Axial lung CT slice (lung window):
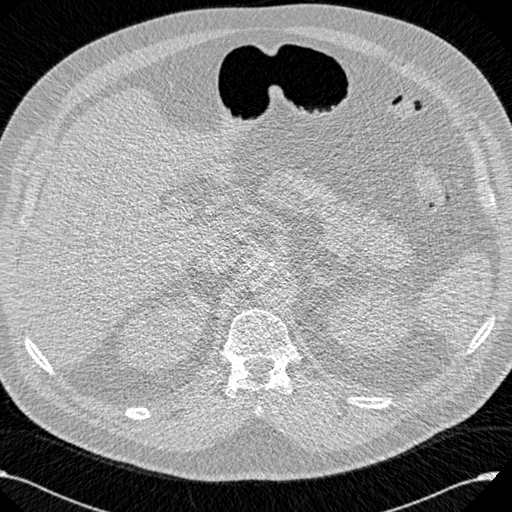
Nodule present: no